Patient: sex M, age 76
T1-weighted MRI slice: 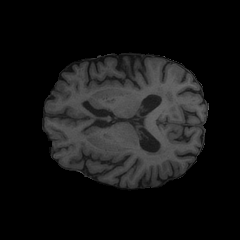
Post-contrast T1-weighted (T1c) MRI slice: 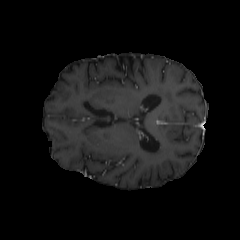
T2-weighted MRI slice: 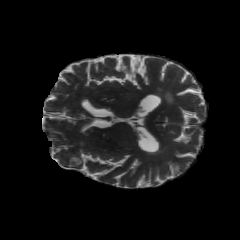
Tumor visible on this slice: no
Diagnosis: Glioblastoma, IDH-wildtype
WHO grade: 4